Question: Following is my code:
'''
class program{
public static void main(String[]args){
String str = new String("I like Java ");
str.concat("the most");
str.toUpperCase();
str.replace("LIKE","LOVE");
System.out.println(str);
}
}
'''
As I expect the output should be as:
'''
I LOVE JAVA THE MOST
'''
But, It isn't showing an error but also not showing the expected output...Instead it is only showing the original string:

Am I missing something or may be is it something else?
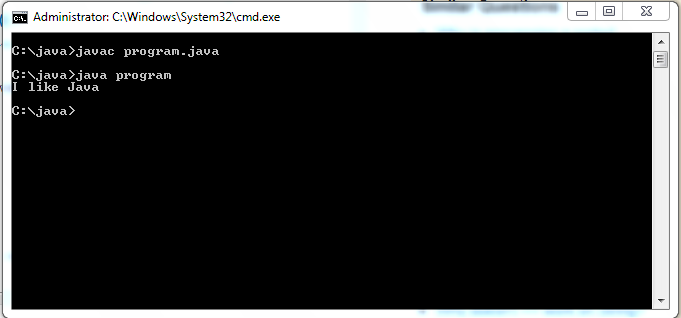
Answer: The <URL> class is immutable. This means that every method does not change the original 'String' instance, but it creates a new object and returns it, but you are not saving their reference. You could do:
'''
String str = "I like Java";
str = str.concat("the most");
str = str.toUpperCase();
str = str.replace("LIKE","LOVE");
'''
Or even better:
'''
String str = "I like Java"
.concat("the most")
.toUpperCase()
.replace("LIKE","LOVE");
'''
This works because the methods are returning new 'String' objects, so you can concatenate them.
Now when you use 'System.out.println(str);' the result will be 'I LOVE JAVATHE MOST'
().